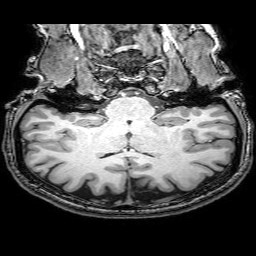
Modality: T1w
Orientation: sagittal
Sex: female
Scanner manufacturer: philips
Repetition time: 0.008341 s
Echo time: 0.00383 s